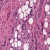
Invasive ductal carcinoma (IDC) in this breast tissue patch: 1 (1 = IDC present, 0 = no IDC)